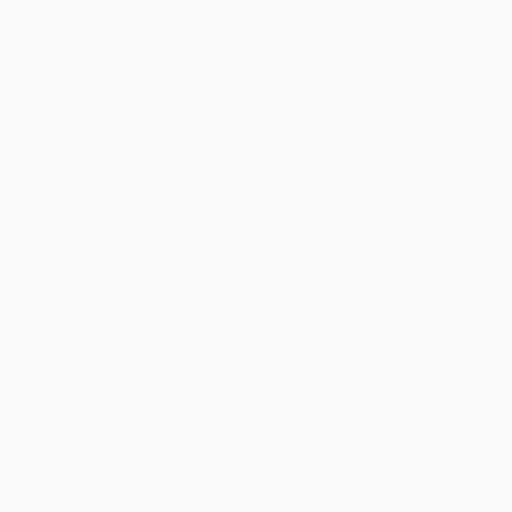
Tags: porcelain white